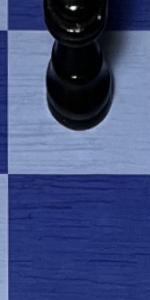
Label: Empty